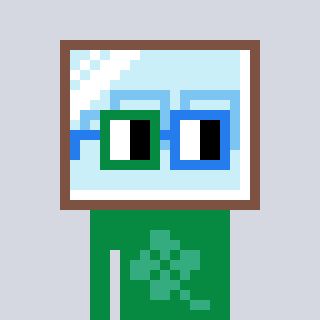
a pixel art character with square green and blue glasses, a mirror-shaped head and a green-colored body on a cool background